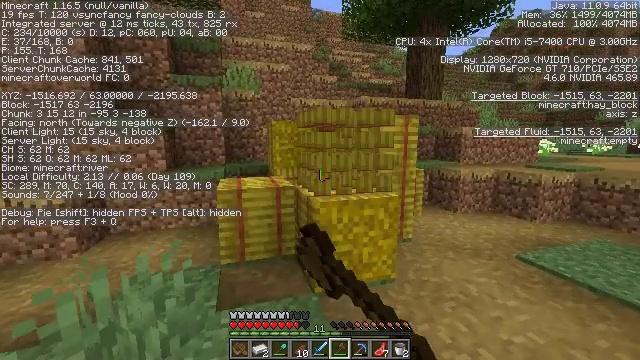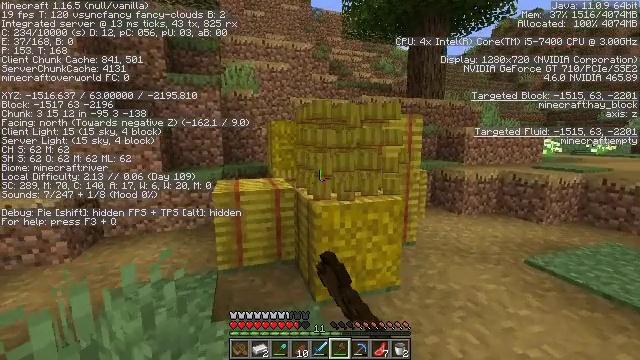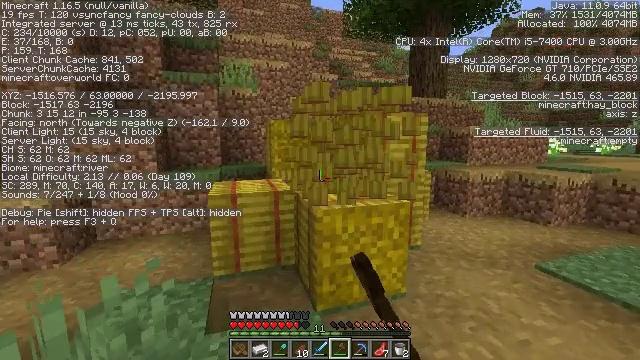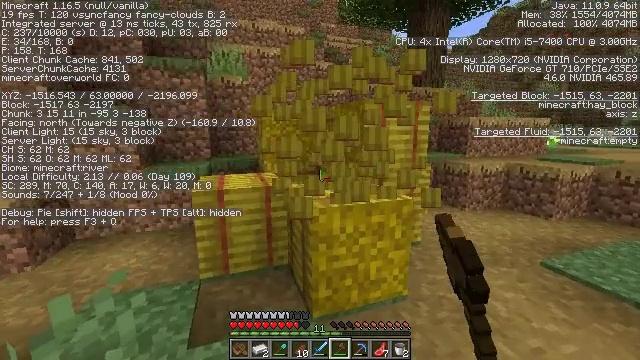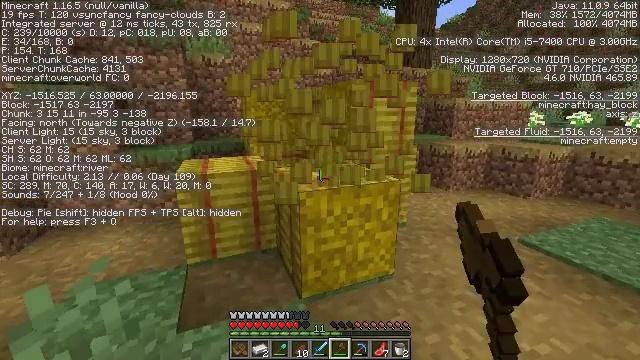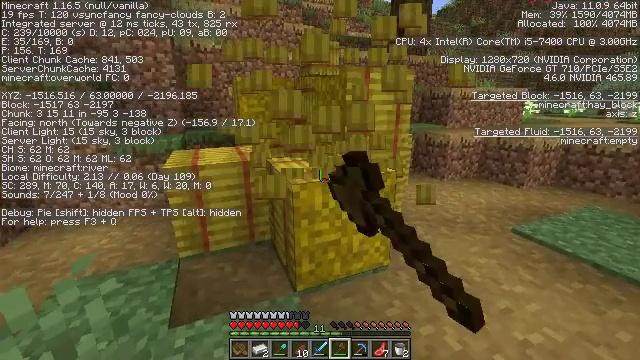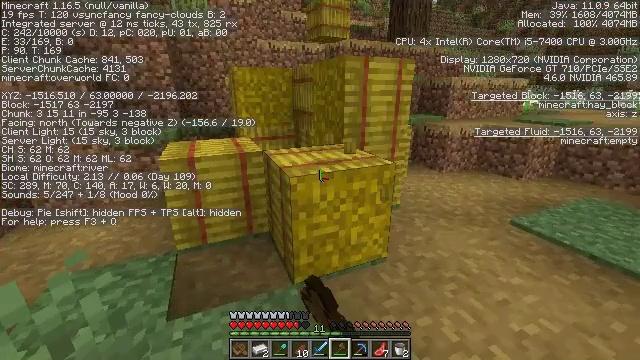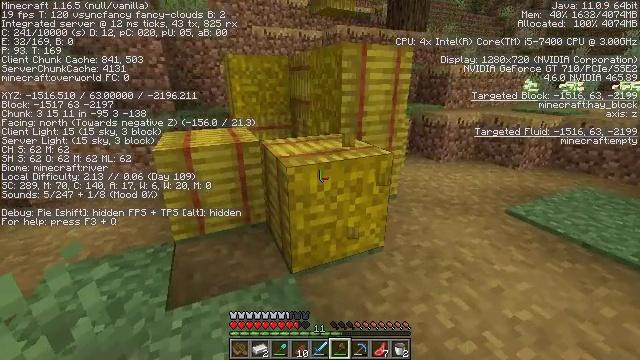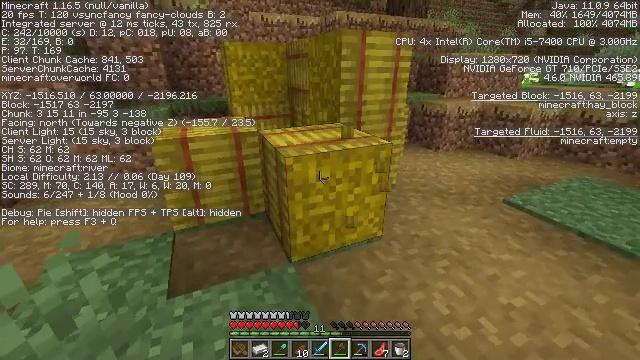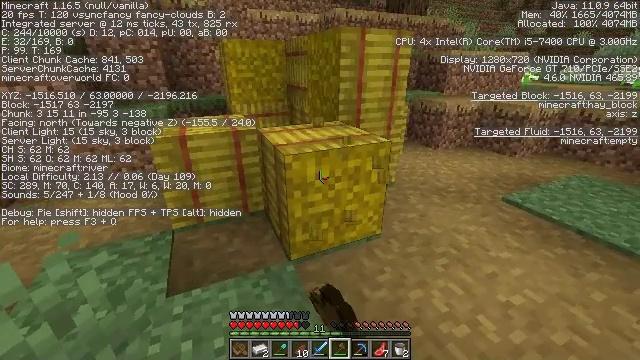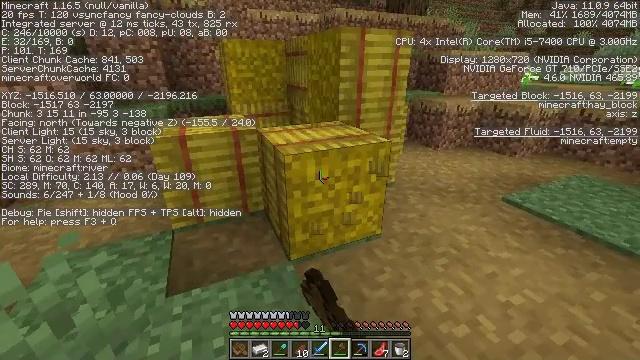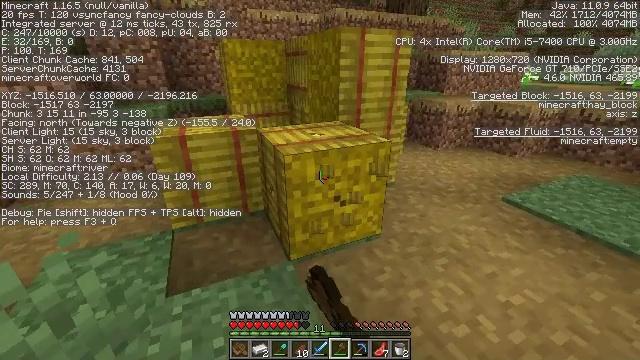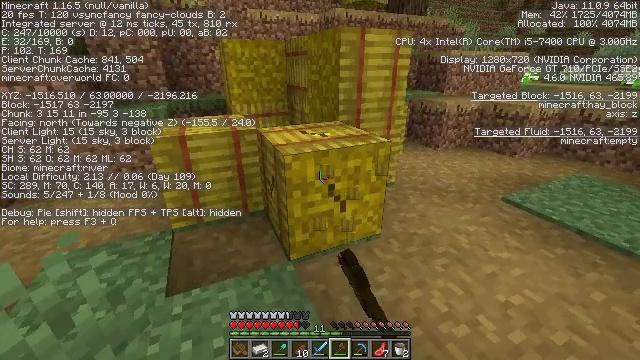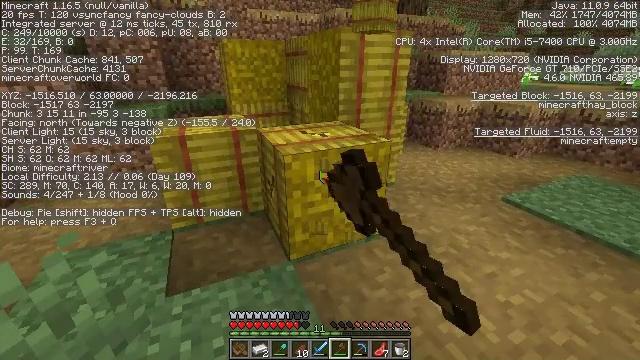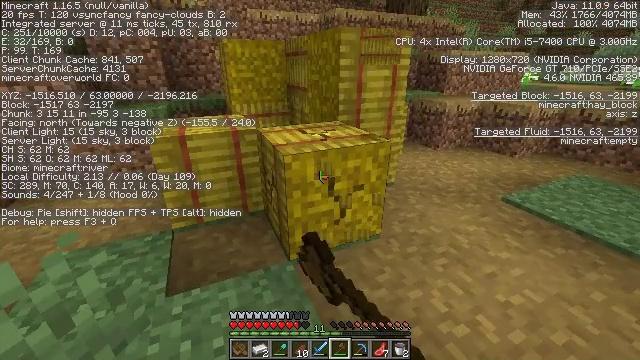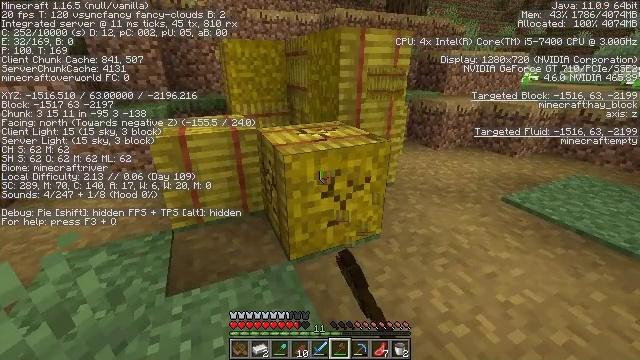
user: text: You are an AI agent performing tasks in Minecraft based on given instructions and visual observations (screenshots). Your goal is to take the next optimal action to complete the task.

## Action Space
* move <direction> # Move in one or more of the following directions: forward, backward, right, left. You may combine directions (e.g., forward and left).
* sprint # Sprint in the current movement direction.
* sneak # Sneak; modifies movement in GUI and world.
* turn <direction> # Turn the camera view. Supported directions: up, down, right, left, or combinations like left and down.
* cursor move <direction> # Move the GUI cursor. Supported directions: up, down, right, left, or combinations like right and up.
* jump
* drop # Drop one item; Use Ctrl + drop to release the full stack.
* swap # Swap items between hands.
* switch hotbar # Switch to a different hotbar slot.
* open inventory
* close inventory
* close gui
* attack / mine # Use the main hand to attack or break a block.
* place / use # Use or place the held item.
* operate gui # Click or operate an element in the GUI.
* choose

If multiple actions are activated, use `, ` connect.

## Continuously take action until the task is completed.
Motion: motion action
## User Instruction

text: Attack the hay block to get hay.
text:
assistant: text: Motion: move forward, attack / mine
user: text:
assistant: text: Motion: move forward, attack / mine
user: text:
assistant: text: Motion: turn right and down, attack / mine
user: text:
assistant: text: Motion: turn right and down, attack / mine
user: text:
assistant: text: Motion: turn right and down, attack / mine
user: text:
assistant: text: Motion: turn down, attack / mine
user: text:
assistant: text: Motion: turn down, attack / mine
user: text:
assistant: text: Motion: turn down, attack / mine
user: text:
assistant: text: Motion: attack / mine
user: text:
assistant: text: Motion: attack / mine
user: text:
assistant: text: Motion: attack / mine
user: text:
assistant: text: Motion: attack / mine
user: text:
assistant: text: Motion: attack / mine
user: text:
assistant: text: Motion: attack / mine
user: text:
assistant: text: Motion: attack / mine
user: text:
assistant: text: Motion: attack / mine
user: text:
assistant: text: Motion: attack / mine
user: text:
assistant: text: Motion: attack / mine
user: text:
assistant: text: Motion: attack / mine
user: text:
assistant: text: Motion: attack / mine
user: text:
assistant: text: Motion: attack / mine
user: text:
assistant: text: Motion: attack / mine
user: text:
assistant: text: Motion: attack / mine
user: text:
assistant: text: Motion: attack / mine
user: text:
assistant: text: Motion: attack / mine
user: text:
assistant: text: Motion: attack / mine
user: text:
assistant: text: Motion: attack / mine
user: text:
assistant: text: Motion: attack / mine
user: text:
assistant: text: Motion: attack / mine